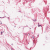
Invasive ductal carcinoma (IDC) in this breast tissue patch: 0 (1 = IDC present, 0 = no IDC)